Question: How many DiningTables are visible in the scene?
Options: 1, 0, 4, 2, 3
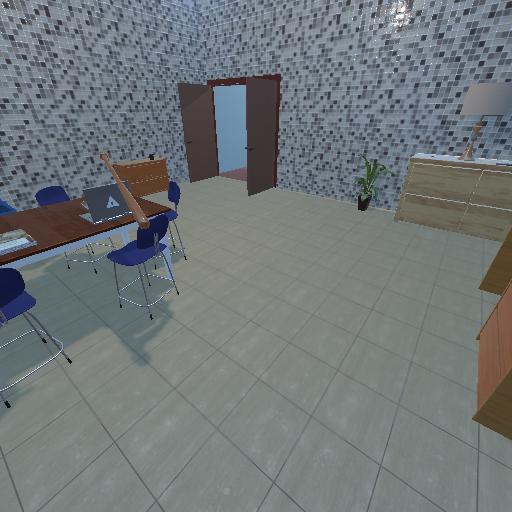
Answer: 1